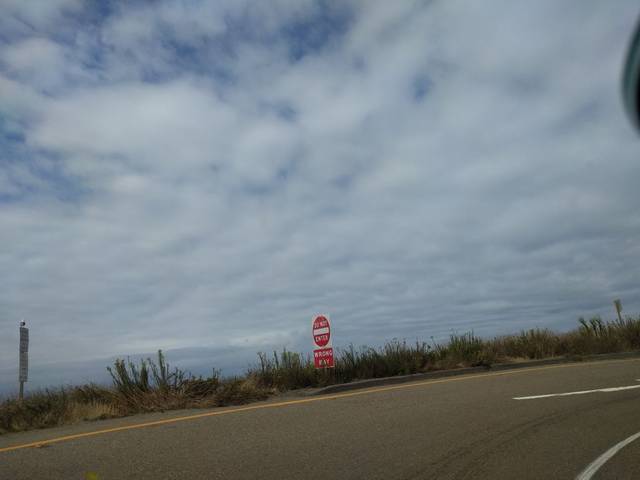
Region: United States
Coordinates: 33.314, -117.482